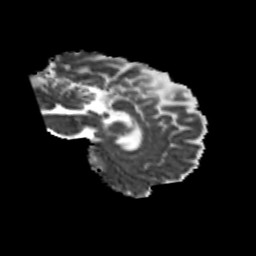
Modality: MD
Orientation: sagittal
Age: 52
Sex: male
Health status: healthy
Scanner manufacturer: siemens
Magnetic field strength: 3 T
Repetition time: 10.8 s
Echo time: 0.082 s